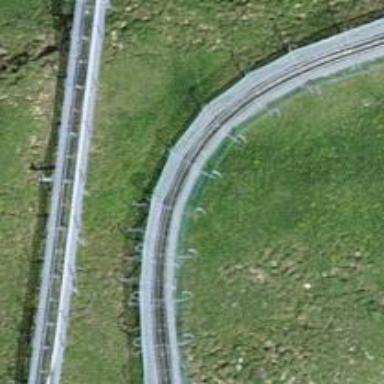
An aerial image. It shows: Miniature railway bridge leading to summer toboggan attraction.